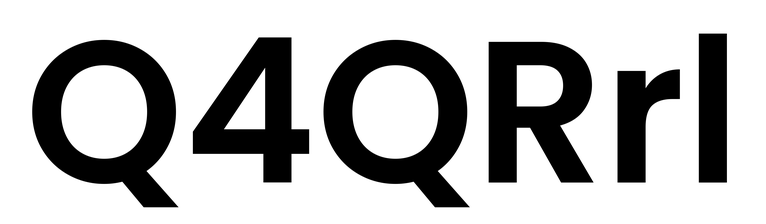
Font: Poppins-SemiBold